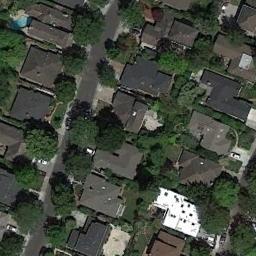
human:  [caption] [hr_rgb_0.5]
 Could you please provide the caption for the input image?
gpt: There are many trees in the medium-sized residential area .

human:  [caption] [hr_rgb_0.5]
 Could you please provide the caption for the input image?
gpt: The medium residential area has lots of houses arranged in lines and some trees .

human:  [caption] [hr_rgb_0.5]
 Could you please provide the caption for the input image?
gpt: The medium residential is next to the road and some trees .

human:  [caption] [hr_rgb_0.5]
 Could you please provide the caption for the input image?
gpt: There are many buildings of different shapes and sizes in medium residential area .

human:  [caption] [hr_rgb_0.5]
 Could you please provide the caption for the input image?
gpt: There are many black buildings and green trees on the medium residential area .